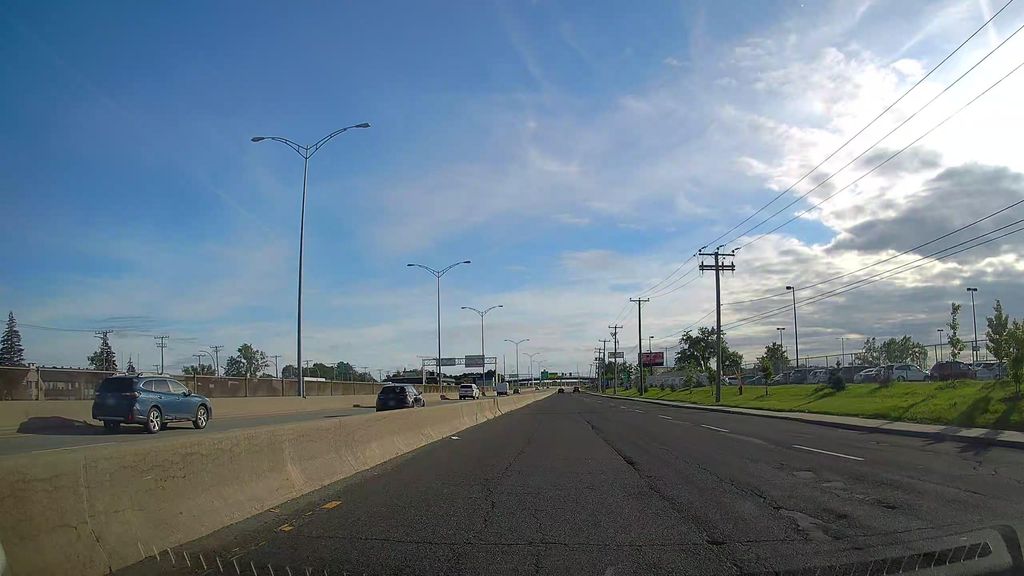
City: montreal